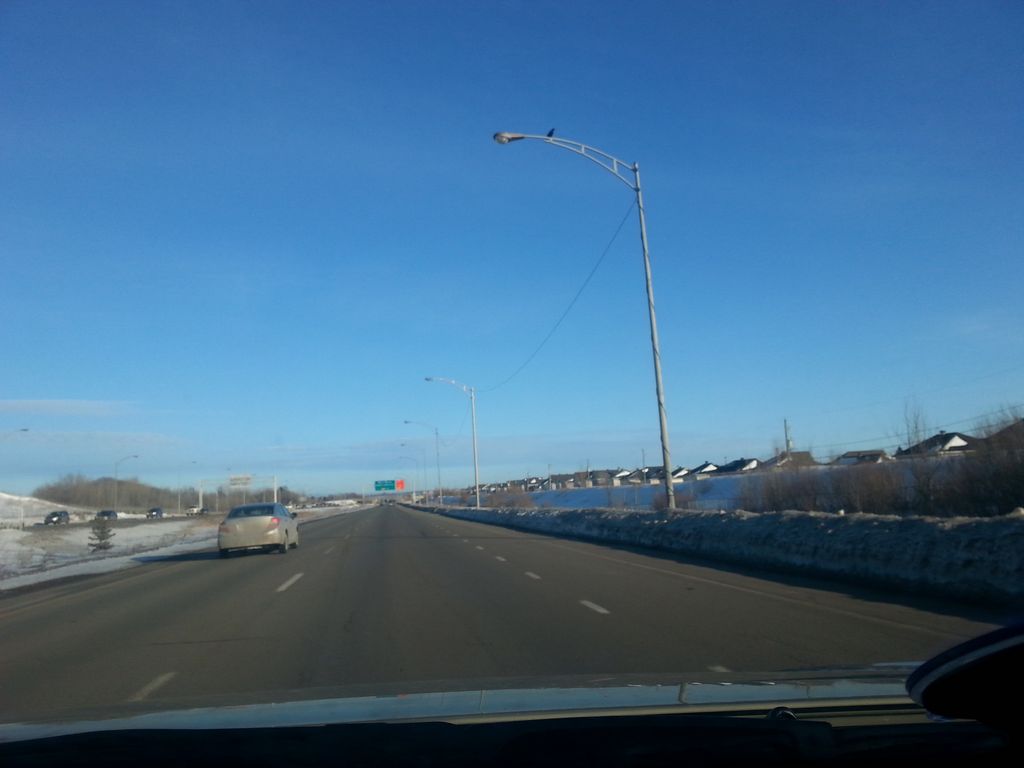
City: quebec_city